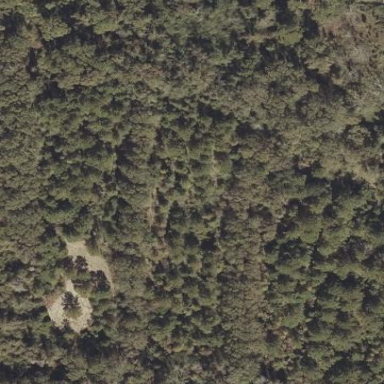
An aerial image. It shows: Woodland consisting mainly of needle-leaved trees.